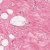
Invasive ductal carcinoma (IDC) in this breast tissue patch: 0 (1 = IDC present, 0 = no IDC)